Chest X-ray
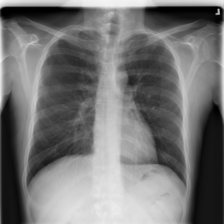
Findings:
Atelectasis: negative
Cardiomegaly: negative
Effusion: negative
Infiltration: negative
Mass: negative
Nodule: negative
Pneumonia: negative
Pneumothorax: negative
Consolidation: negative
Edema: negative
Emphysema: negative
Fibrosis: negative
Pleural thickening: positive
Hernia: negative